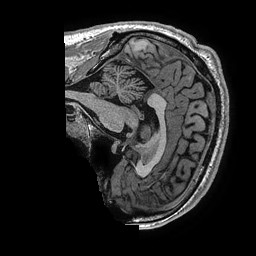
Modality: T1w
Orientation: sagittal
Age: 26
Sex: male
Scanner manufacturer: ge
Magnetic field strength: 3 T
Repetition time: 0.006952 s
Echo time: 0.00292 s